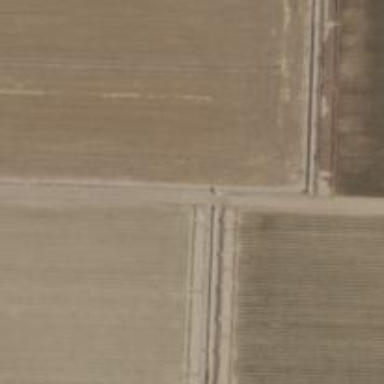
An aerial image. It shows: Irrigation culvert tunnel.